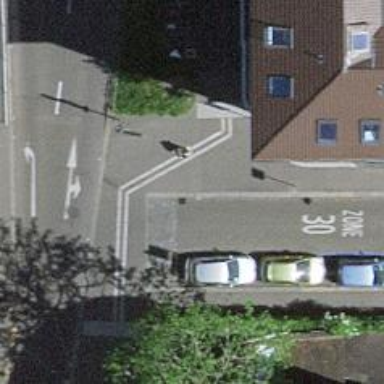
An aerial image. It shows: Asphalt footway with uncontrolled crossing.